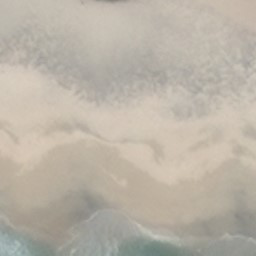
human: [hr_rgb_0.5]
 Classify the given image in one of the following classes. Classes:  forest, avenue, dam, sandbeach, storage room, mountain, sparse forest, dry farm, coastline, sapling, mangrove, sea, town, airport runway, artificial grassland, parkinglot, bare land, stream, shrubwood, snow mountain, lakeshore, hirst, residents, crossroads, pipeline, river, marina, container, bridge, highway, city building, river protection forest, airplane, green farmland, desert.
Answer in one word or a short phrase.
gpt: sandbeach